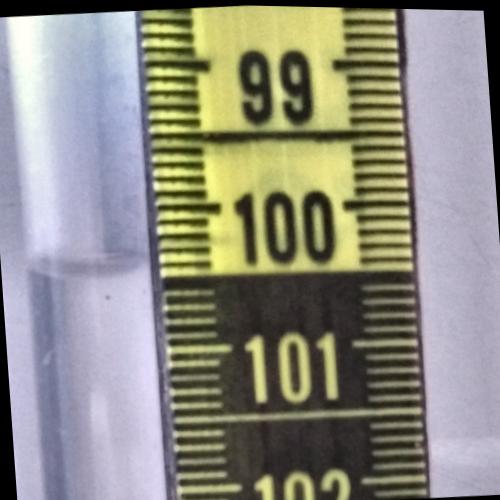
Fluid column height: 100.4 cm